Field crop: maize
Growth stage: 2
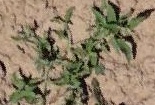
Species: atriplex